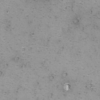
Label: not_dusty